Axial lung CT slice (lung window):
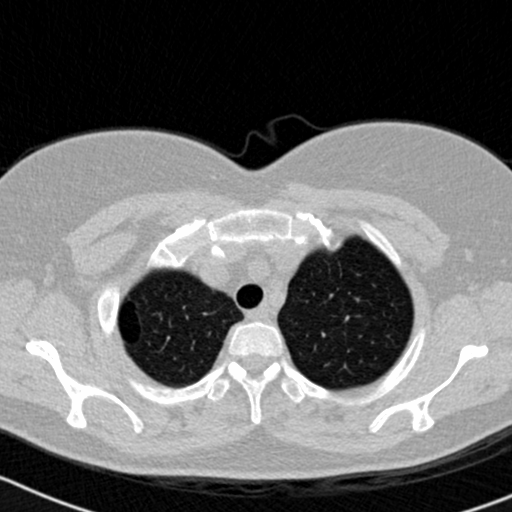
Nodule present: no